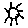
Label: sun